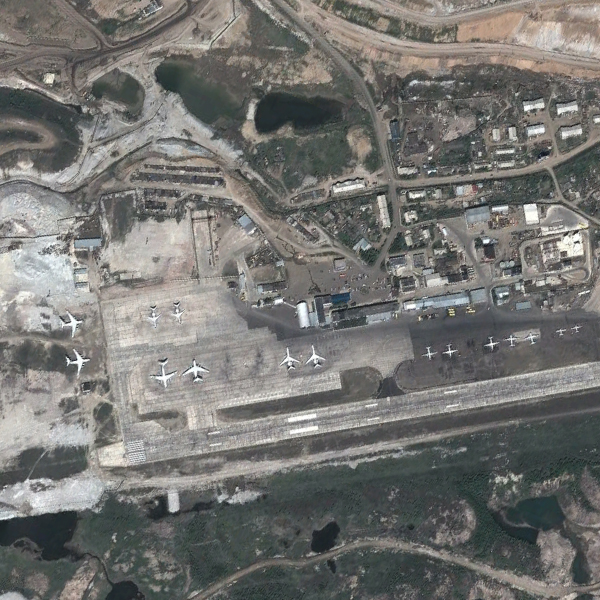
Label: Airport